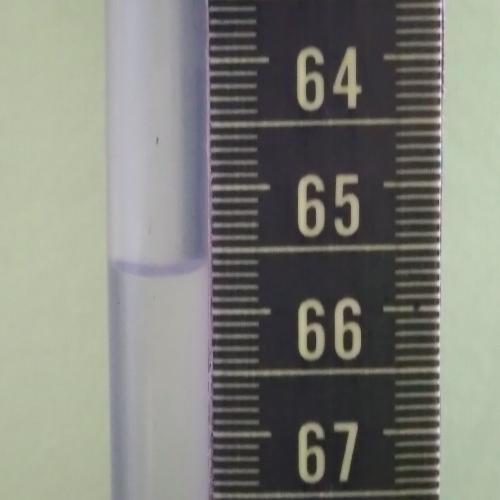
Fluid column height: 65.7 cm